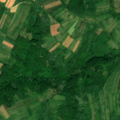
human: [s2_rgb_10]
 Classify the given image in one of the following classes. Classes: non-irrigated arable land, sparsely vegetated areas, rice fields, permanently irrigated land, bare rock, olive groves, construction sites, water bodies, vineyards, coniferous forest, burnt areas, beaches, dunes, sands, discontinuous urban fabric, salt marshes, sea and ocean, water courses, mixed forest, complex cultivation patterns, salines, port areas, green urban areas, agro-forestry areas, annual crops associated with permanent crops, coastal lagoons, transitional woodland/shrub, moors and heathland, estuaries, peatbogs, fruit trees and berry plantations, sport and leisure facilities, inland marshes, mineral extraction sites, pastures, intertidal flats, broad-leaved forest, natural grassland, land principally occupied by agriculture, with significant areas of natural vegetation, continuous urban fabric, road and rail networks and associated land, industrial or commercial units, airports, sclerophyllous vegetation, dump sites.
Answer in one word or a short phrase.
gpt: pastures, complex cultivation patterns, broad-leaved forest, transitional woodland/shrub